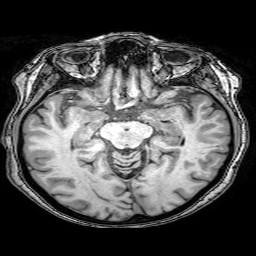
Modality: T1w
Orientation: coronal
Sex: female
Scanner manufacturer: philips
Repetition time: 0.008184 s
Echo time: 0.00375 s